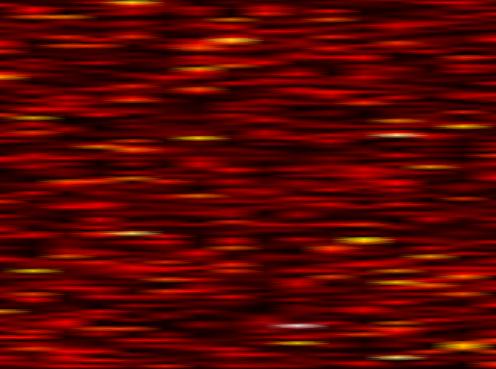
Label: UFMC